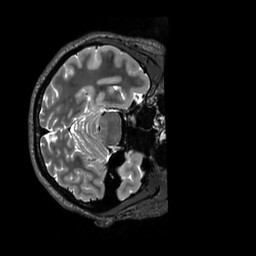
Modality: T2w
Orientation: axial
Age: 30
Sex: female
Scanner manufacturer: siemens
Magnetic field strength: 3 T
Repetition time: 3.2 s
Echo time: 0.728 s